Field crop: maize
Growth stage: 2
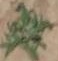
Species: atriplex